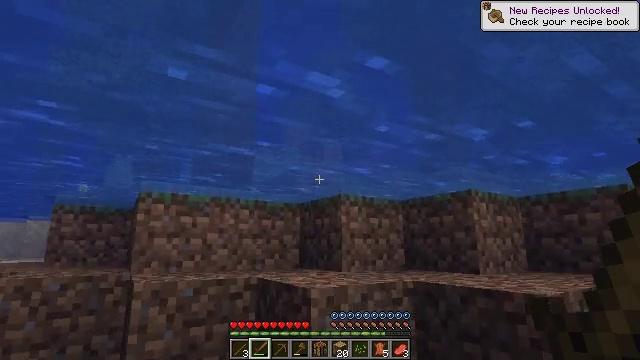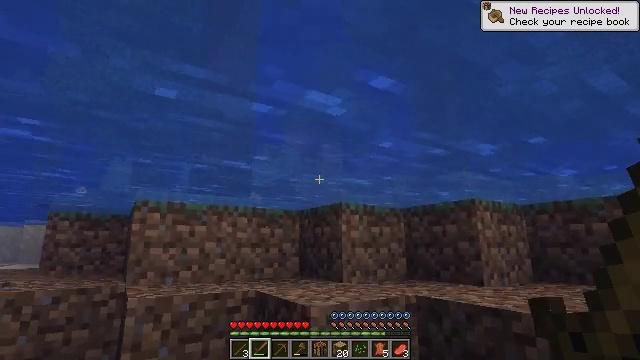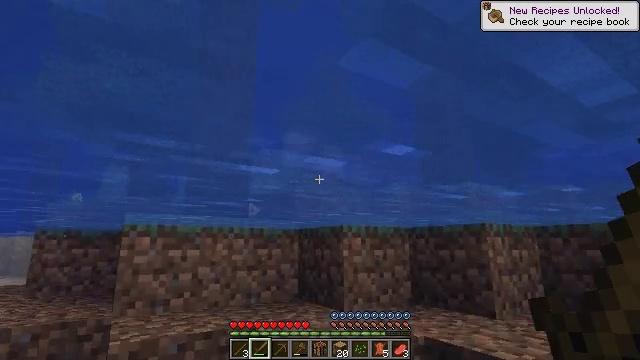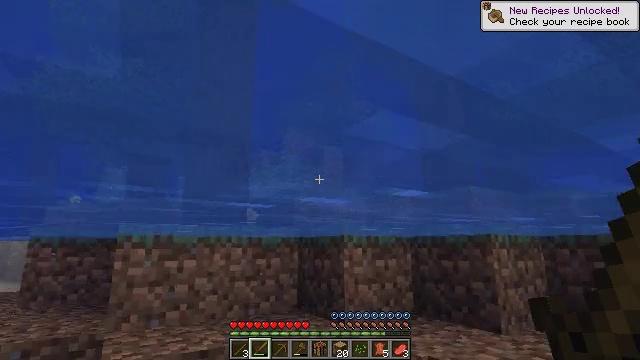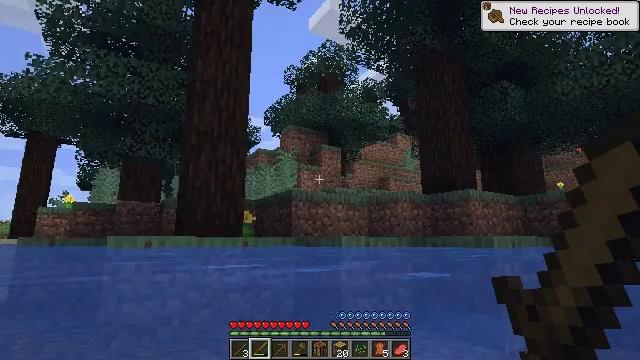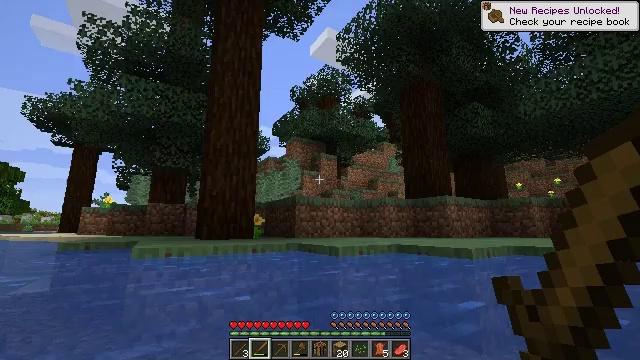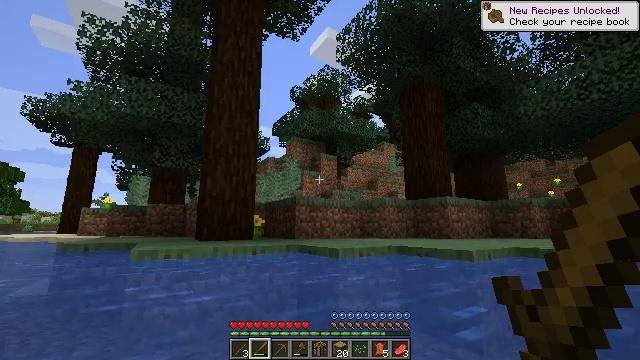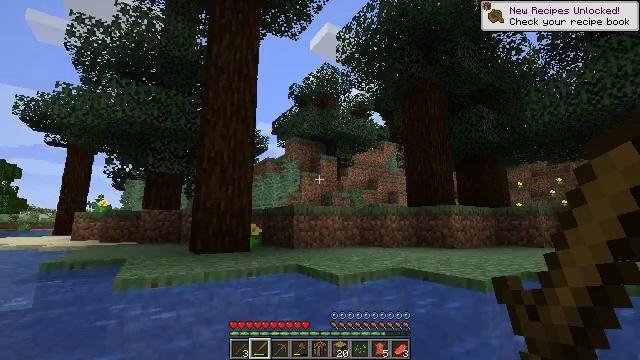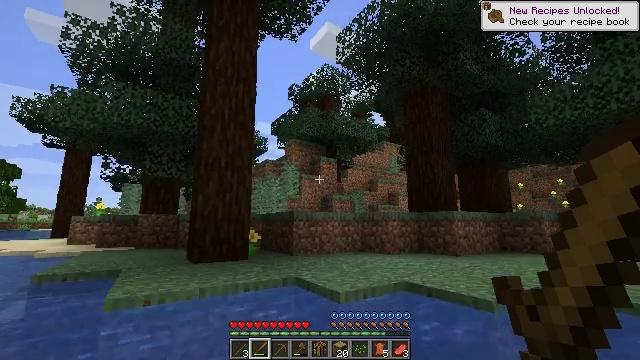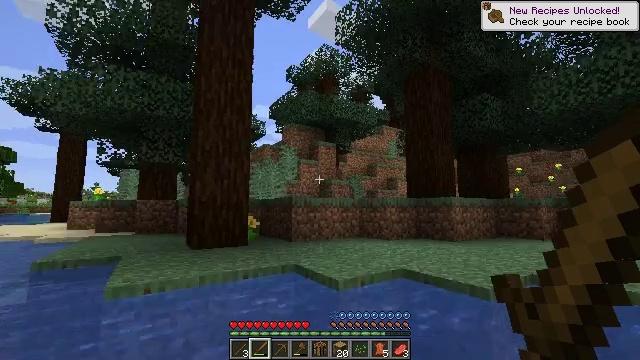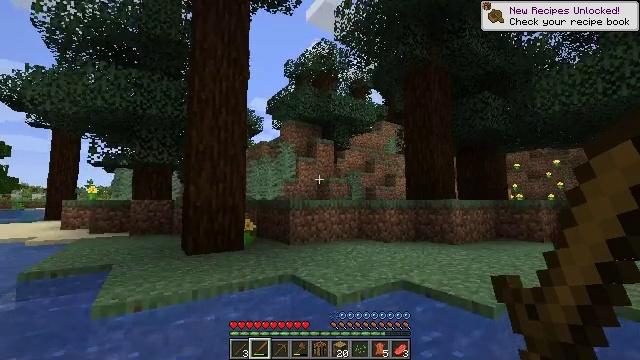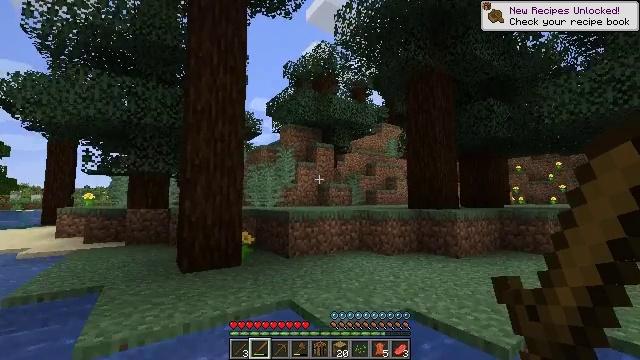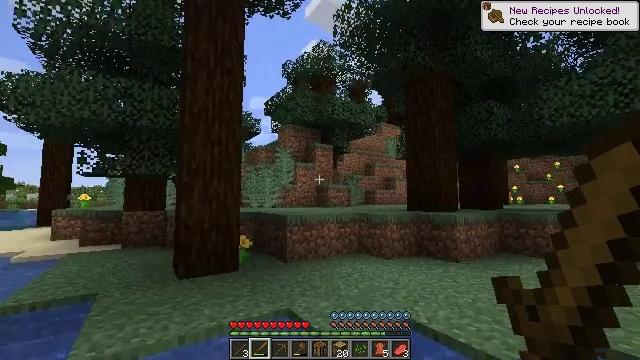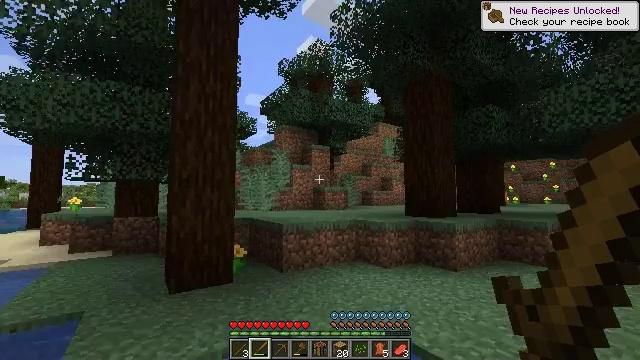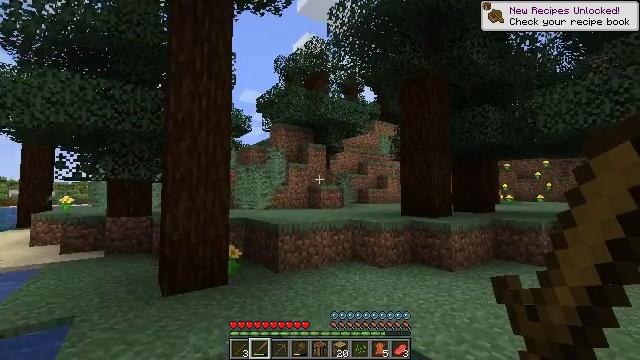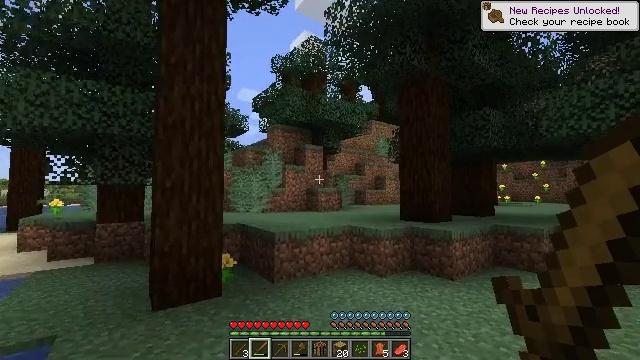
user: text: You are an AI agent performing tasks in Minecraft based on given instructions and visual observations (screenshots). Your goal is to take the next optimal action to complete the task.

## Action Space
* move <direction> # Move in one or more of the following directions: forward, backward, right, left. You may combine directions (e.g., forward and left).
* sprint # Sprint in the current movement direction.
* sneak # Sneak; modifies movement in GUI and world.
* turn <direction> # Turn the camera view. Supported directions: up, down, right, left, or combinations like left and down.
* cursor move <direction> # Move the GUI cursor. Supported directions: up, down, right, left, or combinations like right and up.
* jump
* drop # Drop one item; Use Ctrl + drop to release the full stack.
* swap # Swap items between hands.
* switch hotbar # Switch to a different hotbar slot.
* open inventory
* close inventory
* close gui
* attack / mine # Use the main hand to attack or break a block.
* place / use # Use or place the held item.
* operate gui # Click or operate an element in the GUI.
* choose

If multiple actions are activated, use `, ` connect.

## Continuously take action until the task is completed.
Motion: motion action
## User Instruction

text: Mine the spruce log from the forest.
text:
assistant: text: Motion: move forward, jump
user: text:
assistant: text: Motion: move forward, jump
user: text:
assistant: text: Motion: move forward, jump
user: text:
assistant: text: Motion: move forward, jump
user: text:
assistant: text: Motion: move forward, jump
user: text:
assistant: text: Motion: move forward, jump
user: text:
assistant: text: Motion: move forward, jump
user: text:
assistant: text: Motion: move forward, jump
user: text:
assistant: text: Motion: move forward, turn down, jump
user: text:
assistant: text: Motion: move forward, turn down, jump
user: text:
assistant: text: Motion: move forward, jump
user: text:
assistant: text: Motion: move forward, jump
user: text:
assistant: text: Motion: move forward, jump
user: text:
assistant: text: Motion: move forward, jump
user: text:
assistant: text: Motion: move forward, jump
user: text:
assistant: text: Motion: move forward, jump
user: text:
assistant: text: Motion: move forward
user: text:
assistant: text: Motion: move forward, turn right
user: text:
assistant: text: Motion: move forward
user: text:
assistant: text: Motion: move forward
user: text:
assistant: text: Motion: move forward
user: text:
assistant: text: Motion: move forward, turn right
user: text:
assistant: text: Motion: move forward
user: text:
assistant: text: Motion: move forward
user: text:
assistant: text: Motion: move forward
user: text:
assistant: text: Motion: move forward
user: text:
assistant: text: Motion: move forward
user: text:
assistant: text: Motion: move forward
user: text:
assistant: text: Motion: move forward, jump
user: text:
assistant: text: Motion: move forward, jump